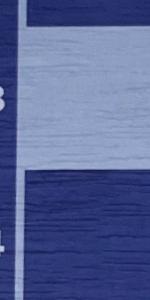
Label: Empty